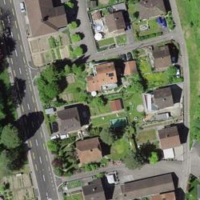
EUNIS habitat code: 54
Species observed at this site:
Oenothera glazioviana